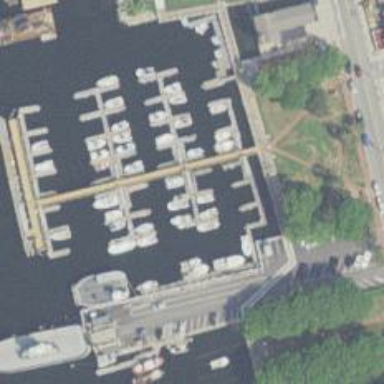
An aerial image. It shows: Man-made pier.